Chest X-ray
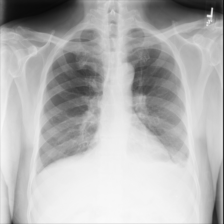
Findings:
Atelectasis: negative
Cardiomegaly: negative
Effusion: positive
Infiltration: negative
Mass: negative
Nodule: negative
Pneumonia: negative
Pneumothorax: negative
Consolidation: negative
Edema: negative
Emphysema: negative
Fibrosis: negative
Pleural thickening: negative
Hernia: negative